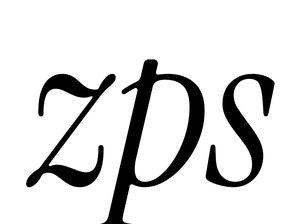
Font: InstrumentSerif-Italic